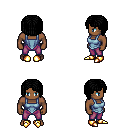
a pixel art fantasy rpg character, male body template, human, dark skin, blue vest, magenta pants, black pageboy hairstyle, gold boots, four views (front, back, left, right), 2x2 character sprite sheet, small pixel art, hard edges, no anti-aliasing